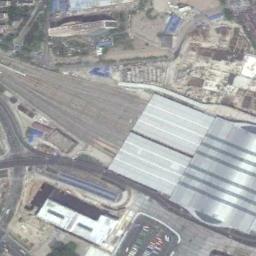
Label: railway_station